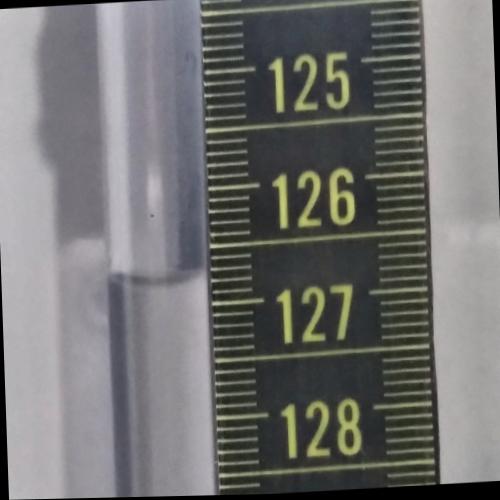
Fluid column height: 126.7 cm